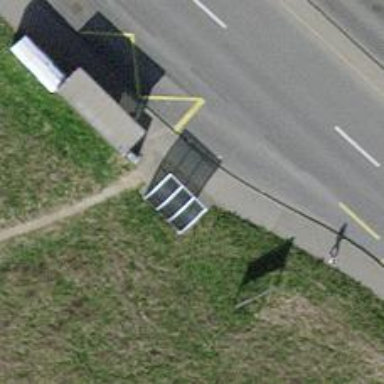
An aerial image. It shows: Bicycle parking facility.